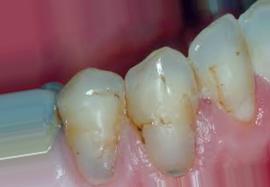
Condition: Tooth Discoloration